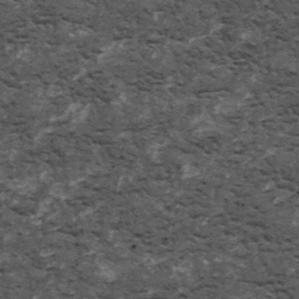
Label: frost